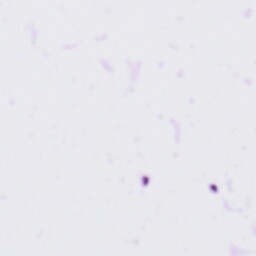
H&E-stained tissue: Tonsil